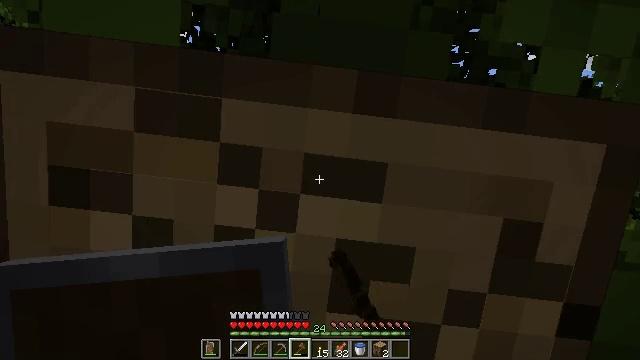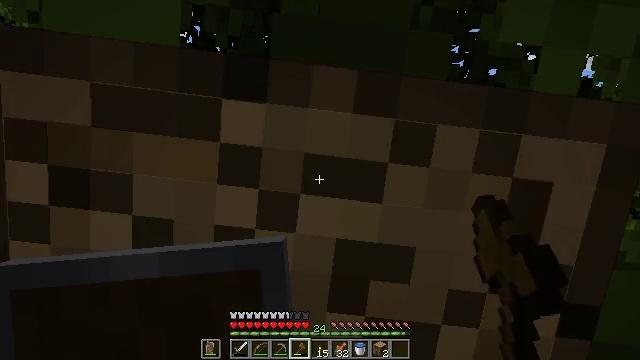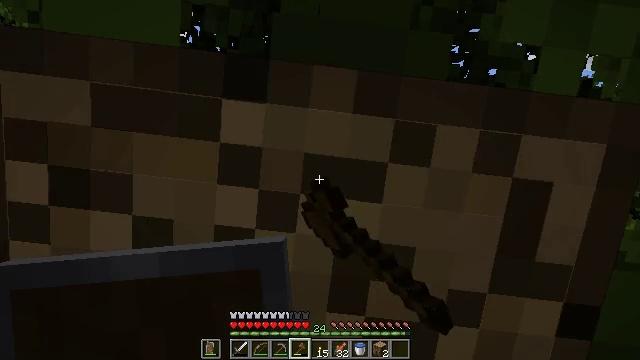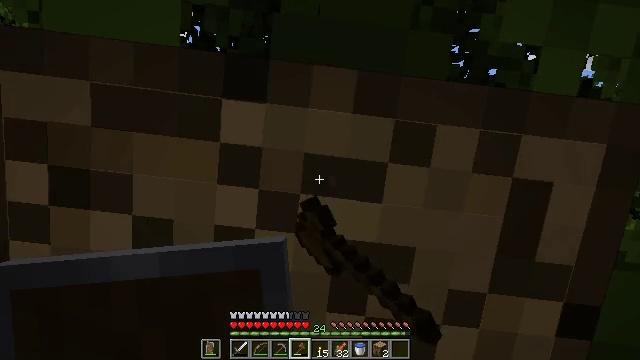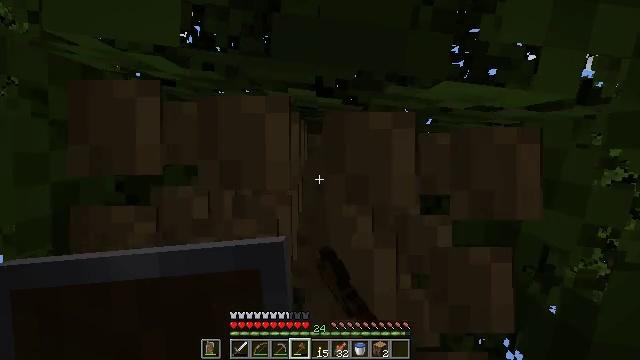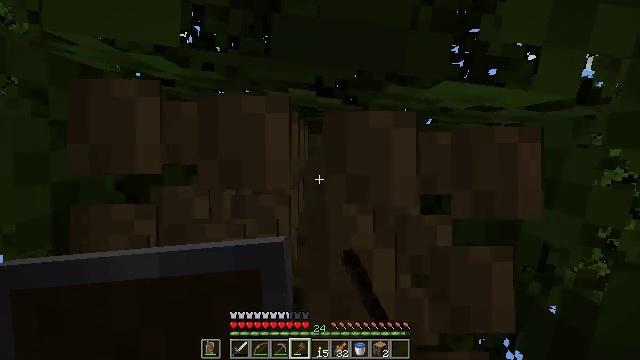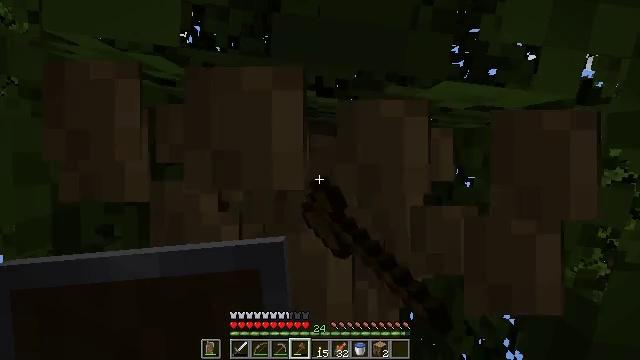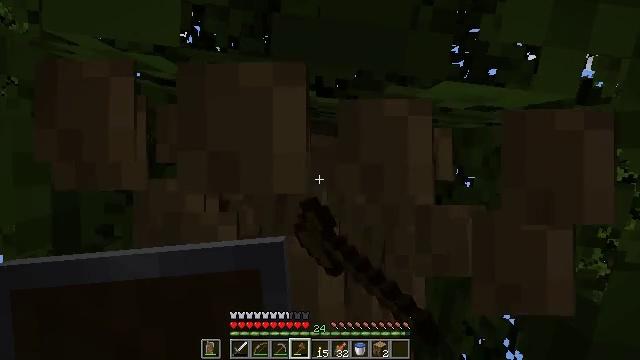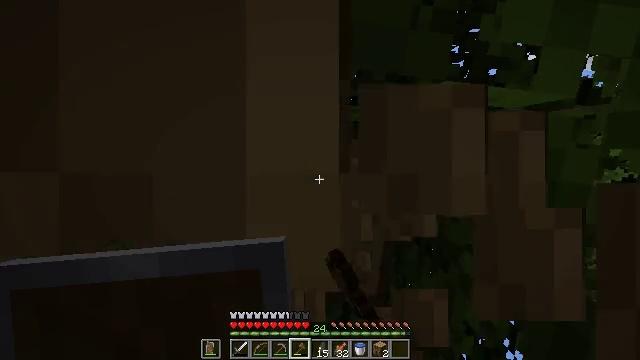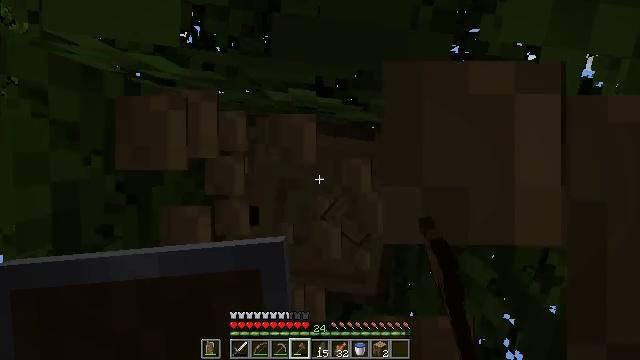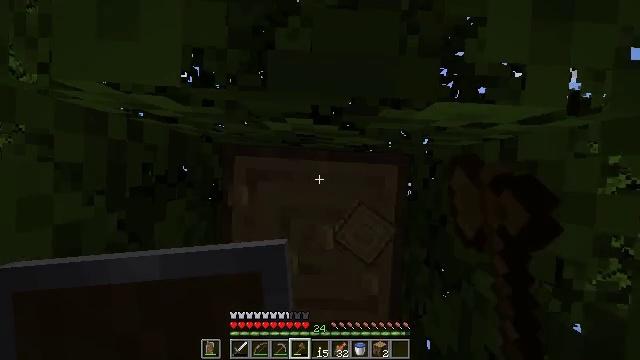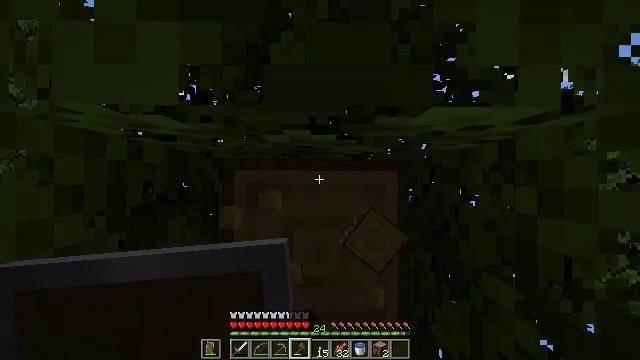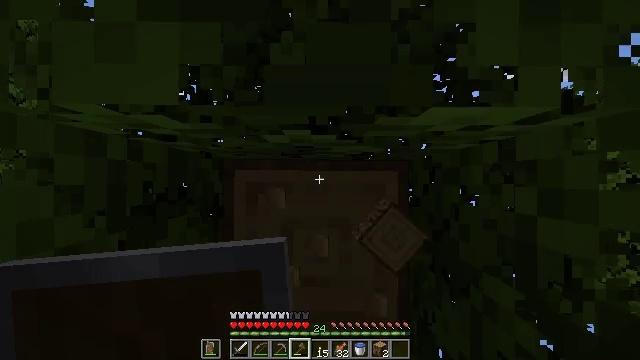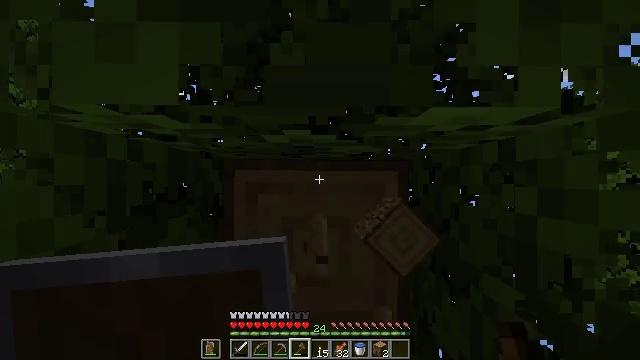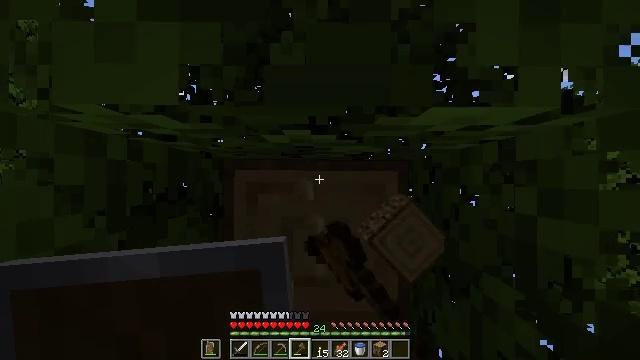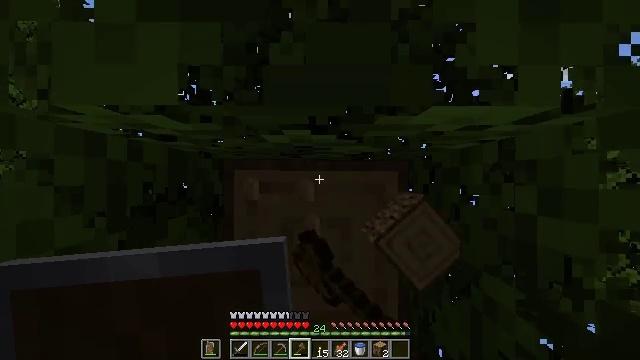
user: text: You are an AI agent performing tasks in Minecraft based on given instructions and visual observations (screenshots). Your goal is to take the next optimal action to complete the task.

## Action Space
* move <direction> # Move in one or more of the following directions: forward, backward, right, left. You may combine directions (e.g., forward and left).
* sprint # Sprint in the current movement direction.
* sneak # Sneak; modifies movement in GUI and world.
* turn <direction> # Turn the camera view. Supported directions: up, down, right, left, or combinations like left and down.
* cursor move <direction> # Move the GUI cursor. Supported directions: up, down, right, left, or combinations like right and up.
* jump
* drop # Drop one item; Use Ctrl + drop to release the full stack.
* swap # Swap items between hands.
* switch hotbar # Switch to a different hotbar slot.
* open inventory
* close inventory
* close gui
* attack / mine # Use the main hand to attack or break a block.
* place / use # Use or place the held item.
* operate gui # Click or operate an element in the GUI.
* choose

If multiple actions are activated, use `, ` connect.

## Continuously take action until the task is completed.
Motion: motion action
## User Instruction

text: Break the tree to get oak logs.
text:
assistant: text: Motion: attack / mine
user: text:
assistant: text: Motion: attack / mine
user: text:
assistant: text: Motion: attack / mine
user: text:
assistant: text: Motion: attack / mine
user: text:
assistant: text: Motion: attack / mine
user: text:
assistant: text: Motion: attack / mine
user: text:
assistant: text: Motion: attack / mine
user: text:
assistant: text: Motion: attack / mine
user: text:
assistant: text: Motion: attack / mine
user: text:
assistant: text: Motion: turn left and up, attack / mine
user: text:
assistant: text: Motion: turn left and up, attack / mine
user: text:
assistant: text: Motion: attack / mine
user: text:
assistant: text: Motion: attack / mine
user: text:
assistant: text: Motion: attack / mine
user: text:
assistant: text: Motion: attack / mine
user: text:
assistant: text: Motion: turn left and down, attack / mine
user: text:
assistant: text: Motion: turn left and down, attack / mine
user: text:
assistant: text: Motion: turn left, attack / mine
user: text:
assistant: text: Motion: attack / mine
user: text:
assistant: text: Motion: attack / mine
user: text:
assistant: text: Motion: attack / mine
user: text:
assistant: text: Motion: attack / mine
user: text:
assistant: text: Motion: attack / mine
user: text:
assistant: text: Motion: attack / mine
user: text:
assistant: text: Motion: turn down, attack / mine
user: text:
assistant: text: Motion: attack / mine
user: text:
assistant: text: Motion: attack / mine
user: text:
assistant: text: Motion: attack / mine
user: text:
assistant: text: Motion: attack / mine
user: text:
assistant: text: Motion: attack / mine